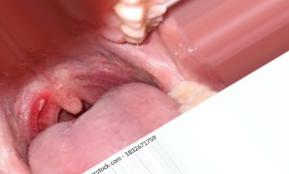
Condition: Mouth Ulcer